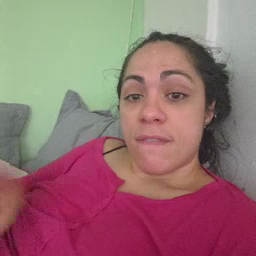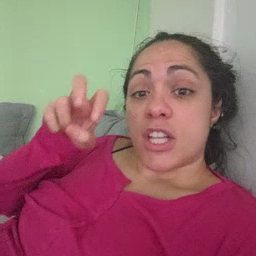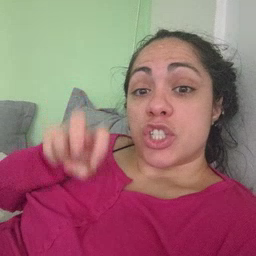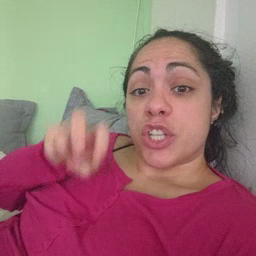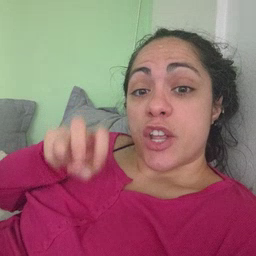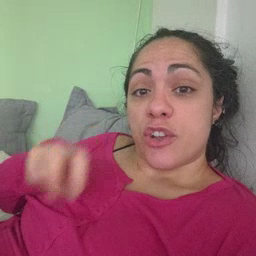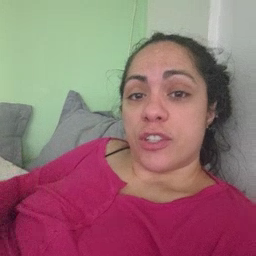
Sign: chair